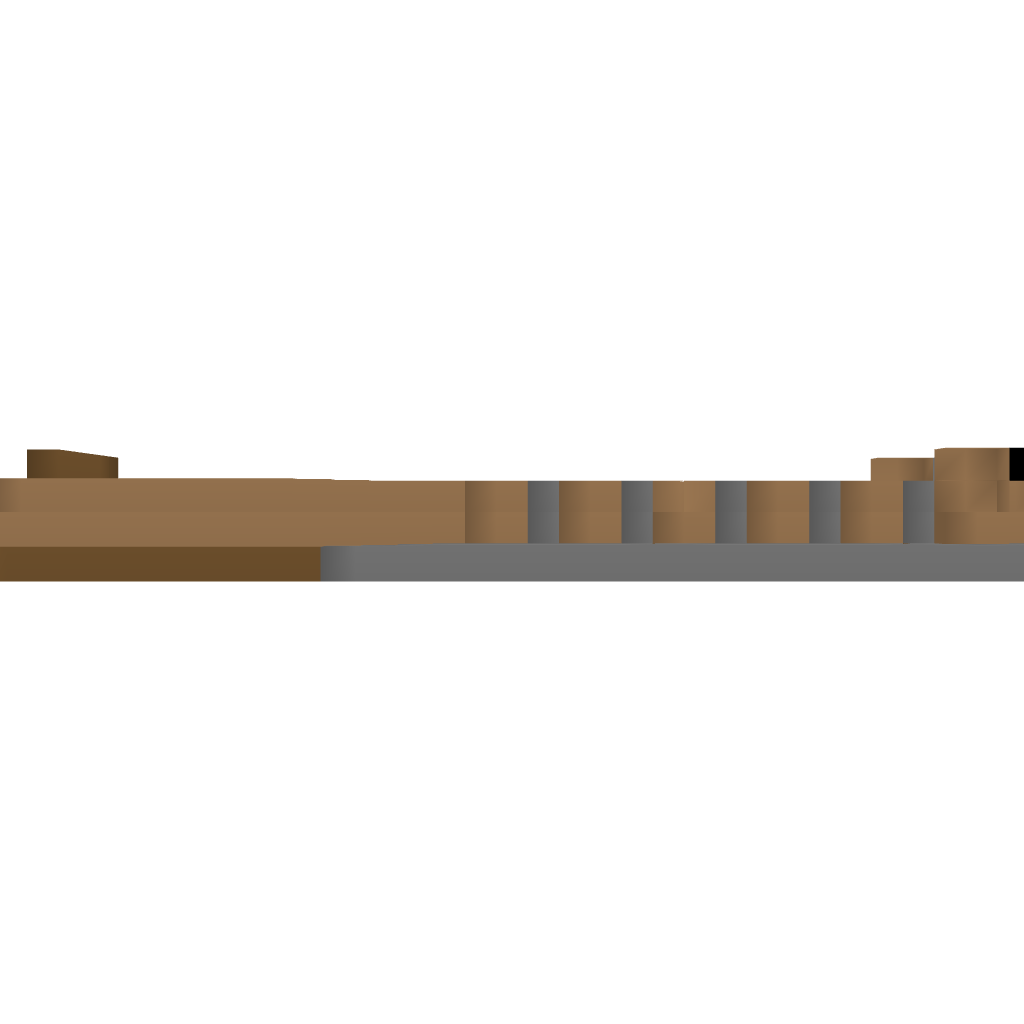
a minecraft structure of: Guitar that works! bad low quality